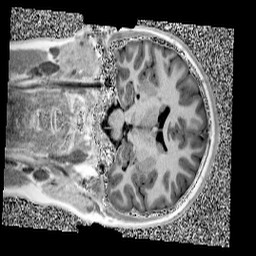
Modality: UNIT1
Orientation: coronal
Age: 12
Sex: female
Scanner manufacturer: siemens
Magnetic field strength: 3 T
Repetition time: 4 s
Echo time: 0.00299 s